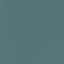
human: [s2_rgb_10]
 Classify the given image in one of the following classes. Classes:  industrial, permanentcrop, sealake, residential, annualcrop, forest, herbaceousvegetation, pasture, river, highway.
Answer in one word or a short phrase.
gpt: SeaLake